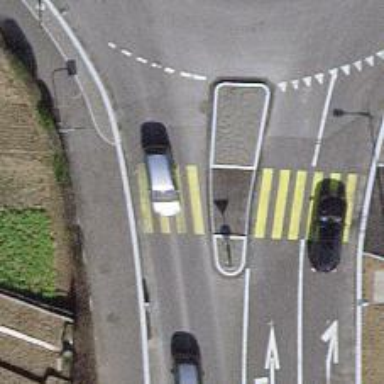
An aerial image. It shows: Uncontrolled zebra crossing on the road.